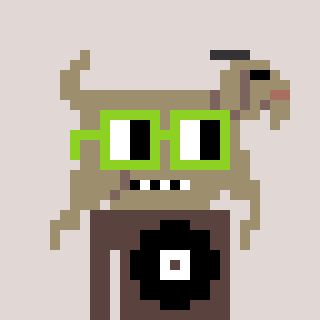
a pixel art character with square light green glasses, a goat-shaped head and a darkbrown-colored body on a warm background